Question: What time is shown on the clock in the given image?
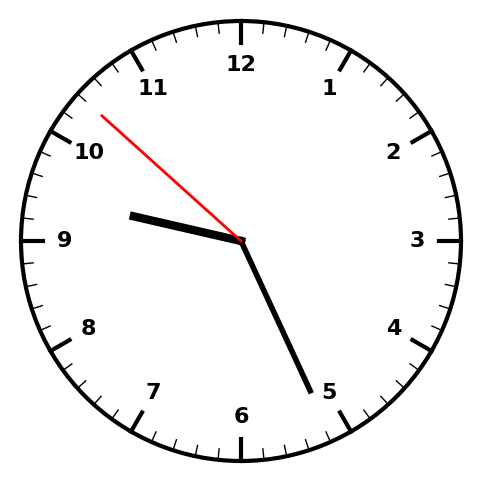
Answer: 09:25:52